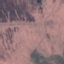
Land use / land cover class: HerbaceousVegetation